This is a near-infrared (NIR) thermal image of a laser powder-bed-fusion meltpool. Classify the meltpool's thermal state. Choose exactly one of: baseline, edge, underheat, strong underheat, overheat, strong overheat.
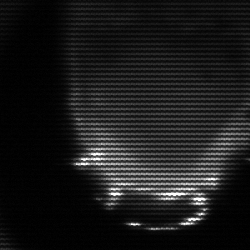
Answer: edge